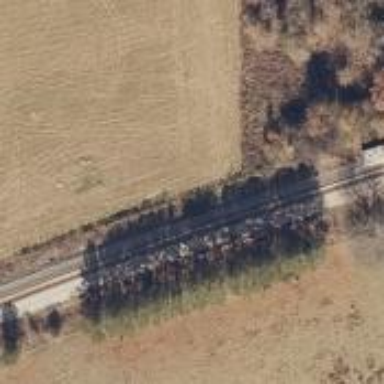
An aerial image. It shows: Railway track.